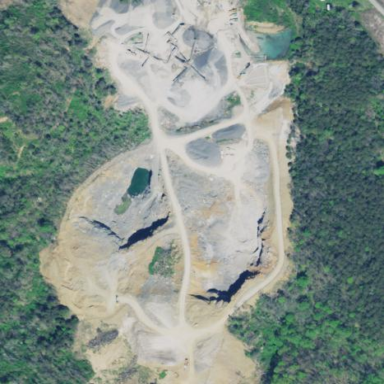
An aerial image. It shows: Quarry used for extracting aggregates.